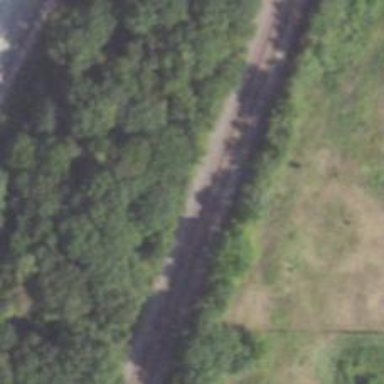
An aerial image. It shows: Railway with two tracks.